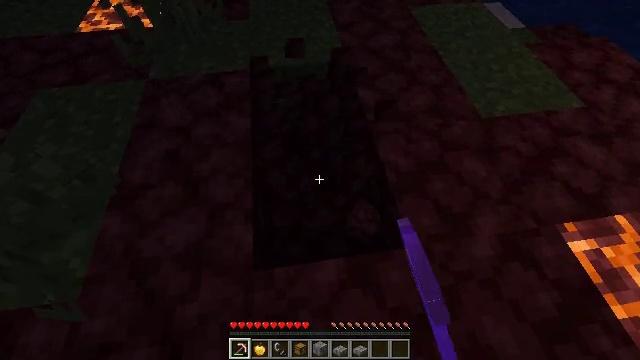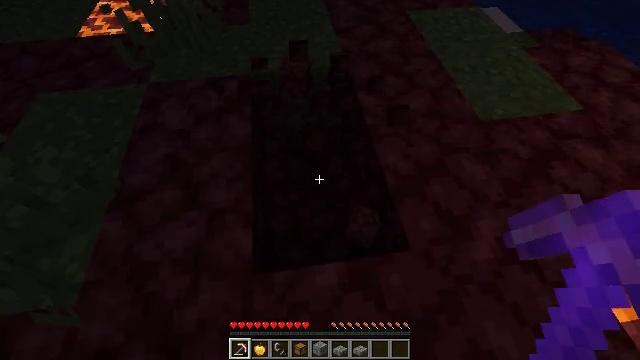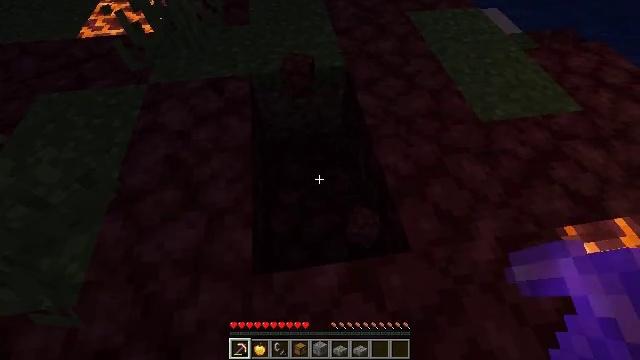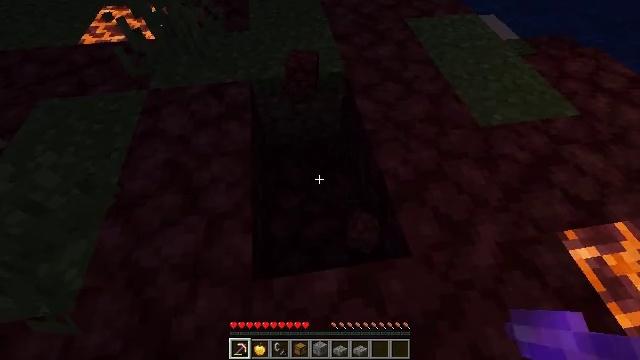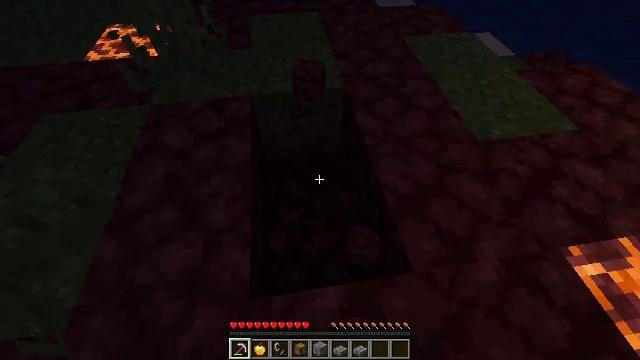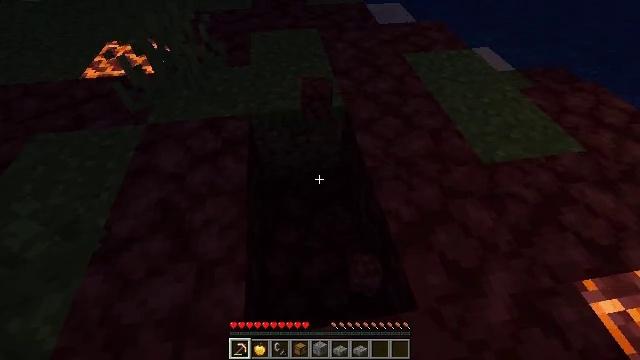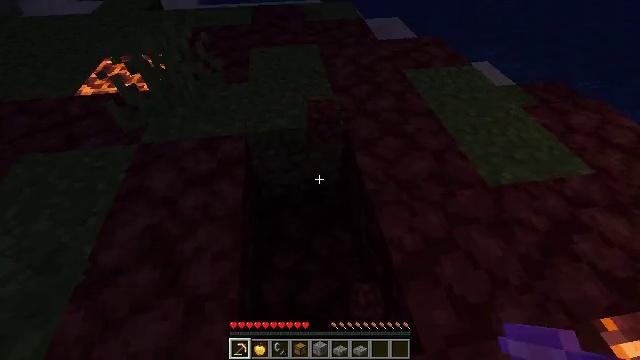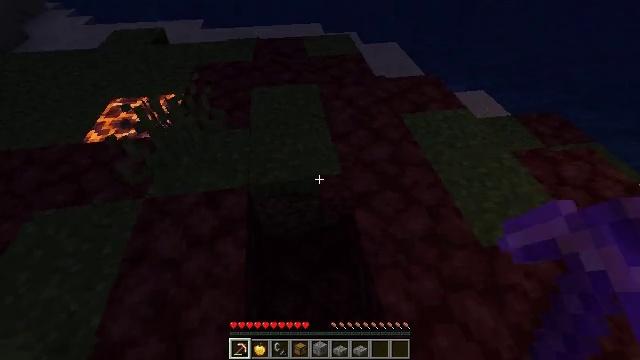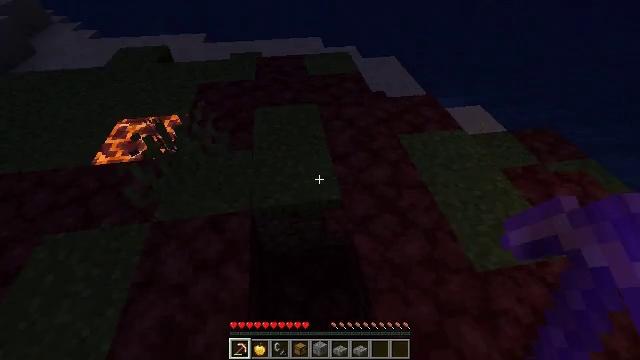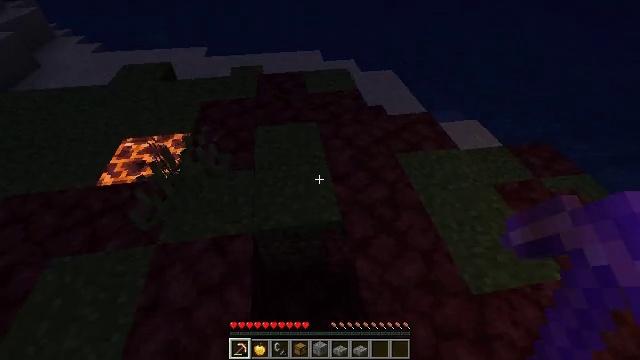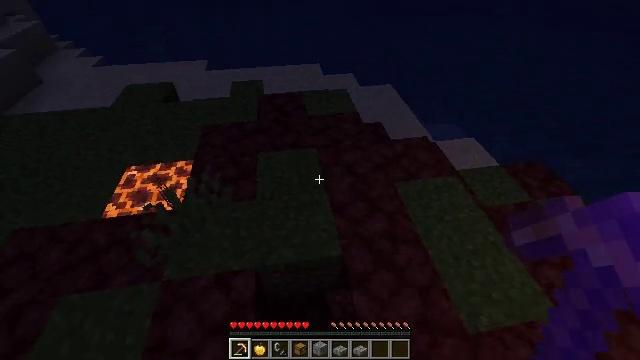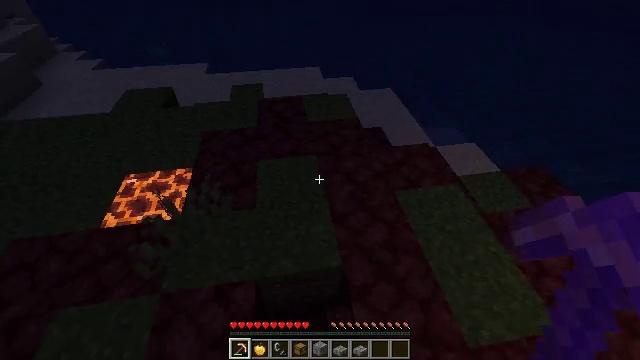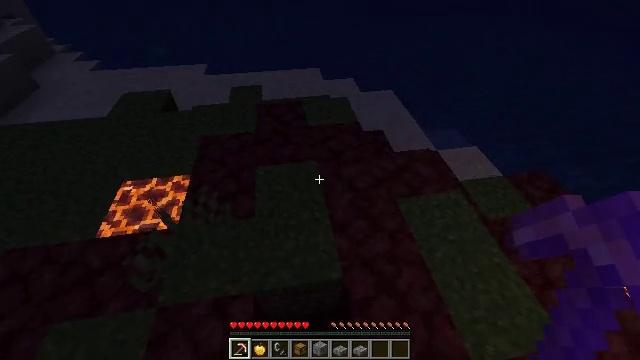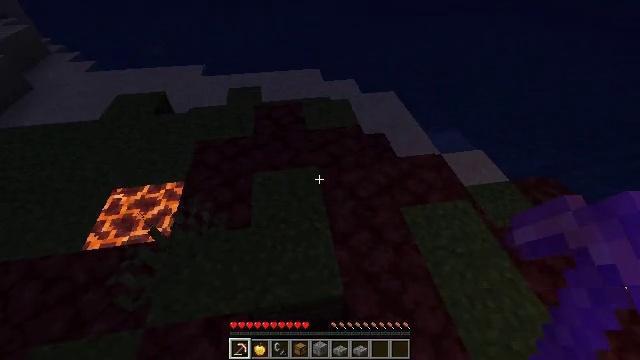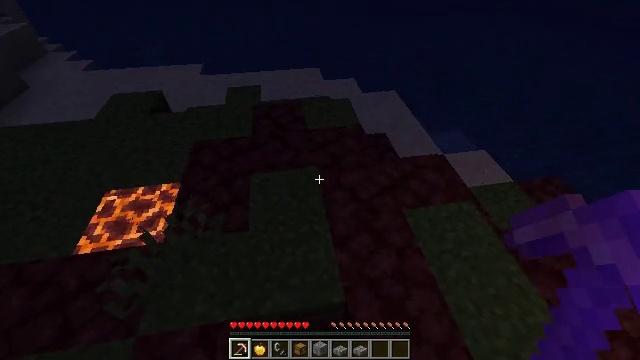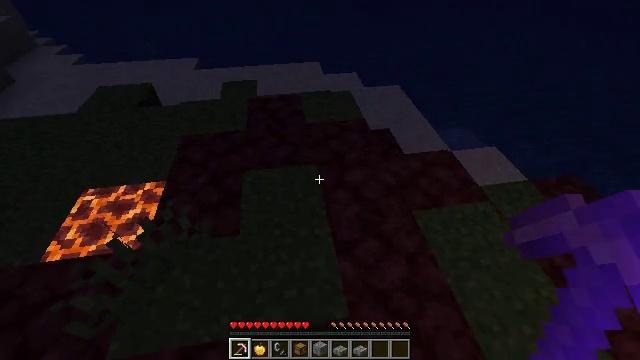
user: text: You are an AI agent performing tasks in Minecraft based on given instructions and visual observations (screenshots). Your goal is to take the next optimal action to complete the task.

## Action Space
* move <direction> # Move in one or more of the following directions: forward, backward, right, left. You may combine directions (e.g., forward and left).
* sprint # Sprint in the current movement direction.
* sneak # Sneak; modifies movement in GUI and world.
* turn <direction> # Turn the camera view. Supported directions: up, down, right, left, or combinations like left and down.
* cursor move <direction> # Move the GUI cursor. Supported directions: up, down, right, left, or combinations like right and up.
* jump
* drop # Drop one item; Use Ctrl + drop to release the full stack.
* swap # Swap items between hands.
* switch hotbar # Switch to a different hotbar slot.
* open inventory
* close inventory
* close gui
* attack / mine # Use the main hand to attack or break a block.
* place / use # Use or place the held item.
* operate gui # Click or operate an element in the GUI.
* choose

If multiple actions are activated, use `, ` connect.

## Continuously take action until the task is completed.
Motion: motion action
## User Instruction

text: Gather the magma block using a pickaxe.
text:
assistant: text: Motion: no_op
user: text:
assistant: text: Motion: no_op
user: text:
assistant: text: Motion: turn up
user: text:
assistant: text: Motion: move forward, turn up
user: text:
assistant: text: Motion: move forward, turn up
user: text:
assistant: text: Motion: move forward, turn up
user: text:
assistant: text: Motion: move forward, turn up, jump
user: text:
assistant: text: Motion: move forward, turn up, jump
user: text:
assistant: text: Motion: move forward, turn up, jump
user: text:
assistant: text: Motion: move forward, jump
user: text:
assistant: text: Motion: move forward
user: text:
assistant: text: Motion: move forward
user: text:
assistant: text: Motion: move forward
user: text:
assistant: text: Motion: move forward
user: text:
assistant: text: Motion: move forward
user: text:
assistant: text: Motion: move forward
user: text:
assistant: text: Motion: move forward
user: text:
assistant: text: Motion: move forward
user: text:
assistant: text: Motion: move forward
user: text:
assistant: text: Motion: move forward, jump
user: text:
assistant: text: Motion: move forward, jump
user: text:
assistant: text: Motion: move forward, jump
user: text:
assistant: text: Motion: move forward, jump
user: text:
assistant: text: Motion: move forward
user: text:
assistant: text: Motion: move forward
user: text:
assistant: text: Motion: move forward
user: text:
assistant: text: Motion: move forward, turn left
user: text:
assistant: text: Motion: move forward, turn left
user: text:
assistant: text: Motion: move forward, turn left
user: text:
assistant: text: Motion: move forward, turn left